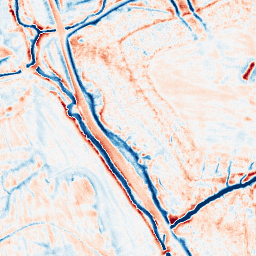
Category: edge_preserving
Decomposition family: guided
Decomposition parameters: radius: 4
eps: 0.001
Upsampling method: fft_zeropad
Upsampling parameters: scale: 2
Upsampling scale: 2